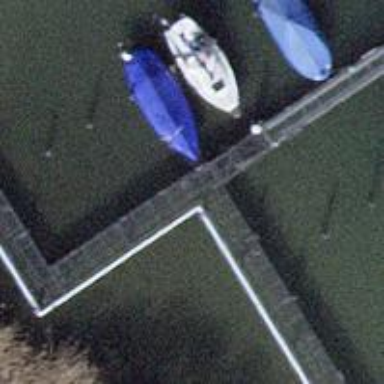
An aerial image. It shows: Man-made pier.